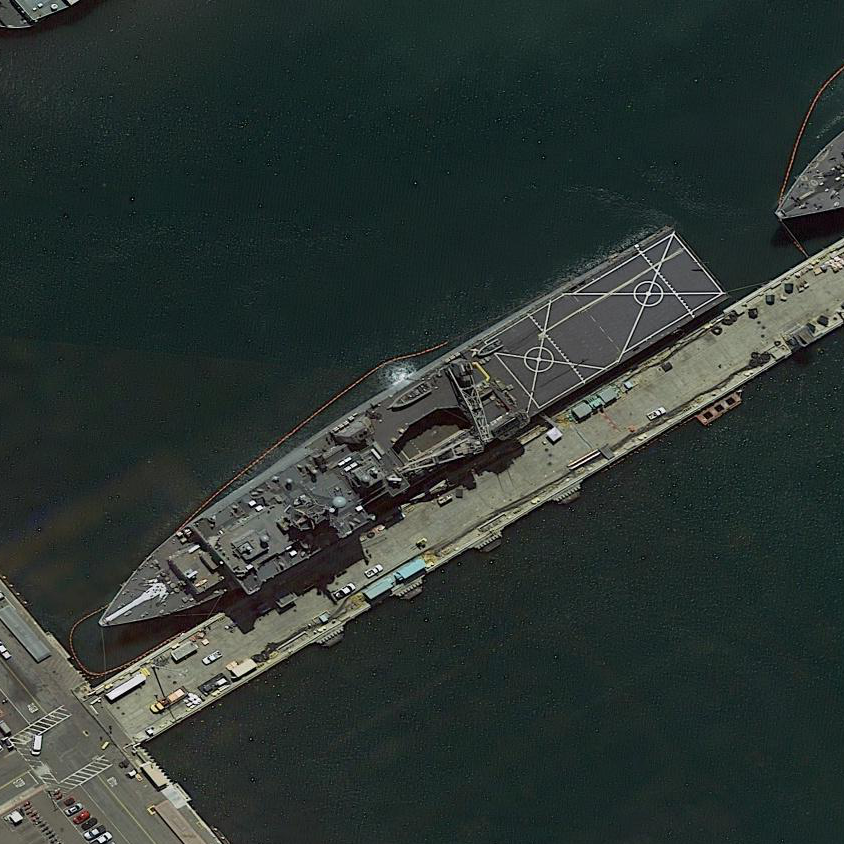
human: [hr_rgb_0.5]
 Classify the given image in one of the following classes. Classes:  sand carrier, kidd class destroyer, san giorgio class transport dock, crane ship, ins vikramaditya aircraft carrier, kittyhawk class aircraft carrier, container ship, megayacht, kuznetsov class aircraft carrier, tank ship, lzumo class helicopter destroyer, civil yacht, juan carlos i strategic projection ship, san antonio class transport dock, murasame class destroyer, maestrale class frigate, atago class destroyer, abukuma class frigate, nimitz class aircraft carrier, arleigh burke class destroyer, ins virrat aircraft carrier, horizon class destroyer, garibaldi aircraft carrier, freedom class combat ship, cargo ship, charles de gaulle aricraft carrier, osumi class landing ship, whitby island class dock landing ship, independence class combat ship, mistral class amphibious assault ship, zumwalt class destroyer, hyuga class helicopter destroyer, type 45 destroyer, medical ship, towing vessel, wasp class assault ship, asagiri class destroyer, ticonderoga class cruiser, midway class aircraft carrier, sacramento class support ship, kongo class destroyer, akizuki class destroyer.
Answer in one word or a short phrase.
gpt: Whitby Island class dock landing ship